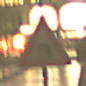
Verkehrszeichen: KurveLinks
Umgebung: Outdoor, Urban
Tageszeit: Night
Wetter: Overcast
Licht: Artificial
Jahreszeit: NotSpecified
Kontrast: MediumContrast